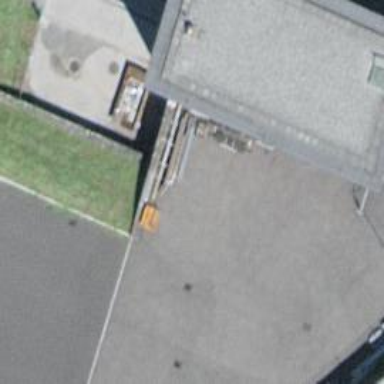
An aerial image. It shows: Retaining wall.